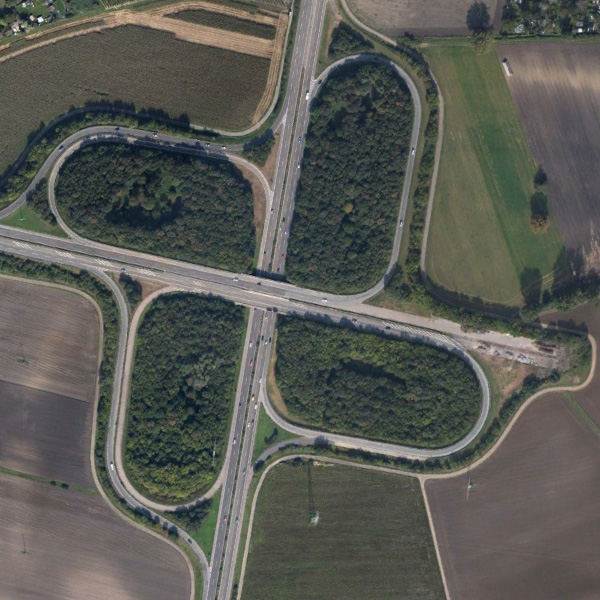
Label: Viaduct